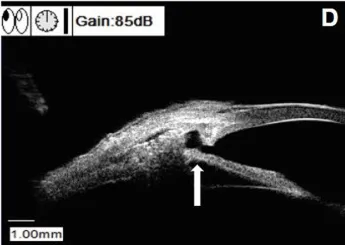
Clinical characteristics of a patient with iris incarceration (patient 10 in Supplemental Table 1). (D) UBM examination showed the iris root returned to normal site after surgical repositioning (white arrow).
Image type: radiology (ct)